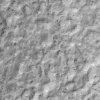
Atmospheric dust classification: not_dusty